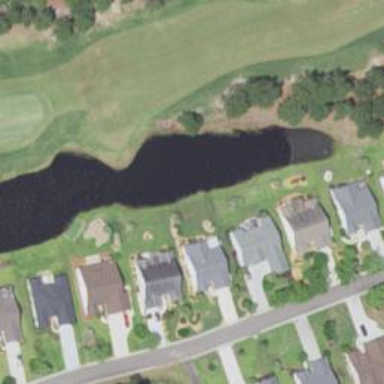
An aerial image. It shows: Picturesque scene of golf course with lateral water hazard.